A bearing vibration time series has been folded into this square grayscale image, one row per segment of consecutive samples. Diagnose the bearing from this image, choosing from: normal, inner_race, outer_race, ball.
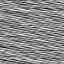
Answer: normal